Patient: sex F, age 65
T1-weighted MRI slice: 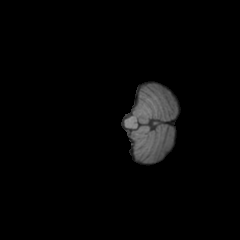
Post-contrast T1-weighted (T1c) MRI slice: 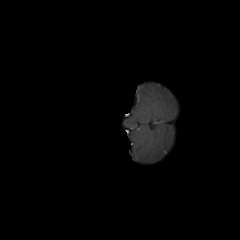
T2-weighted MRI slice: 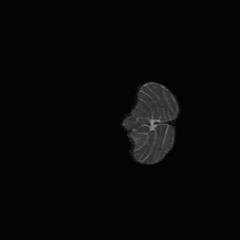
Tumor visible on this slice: no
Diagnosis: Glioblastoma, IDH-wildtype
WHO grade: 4